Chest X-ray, AP view. Patient: 54 years old, sex M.
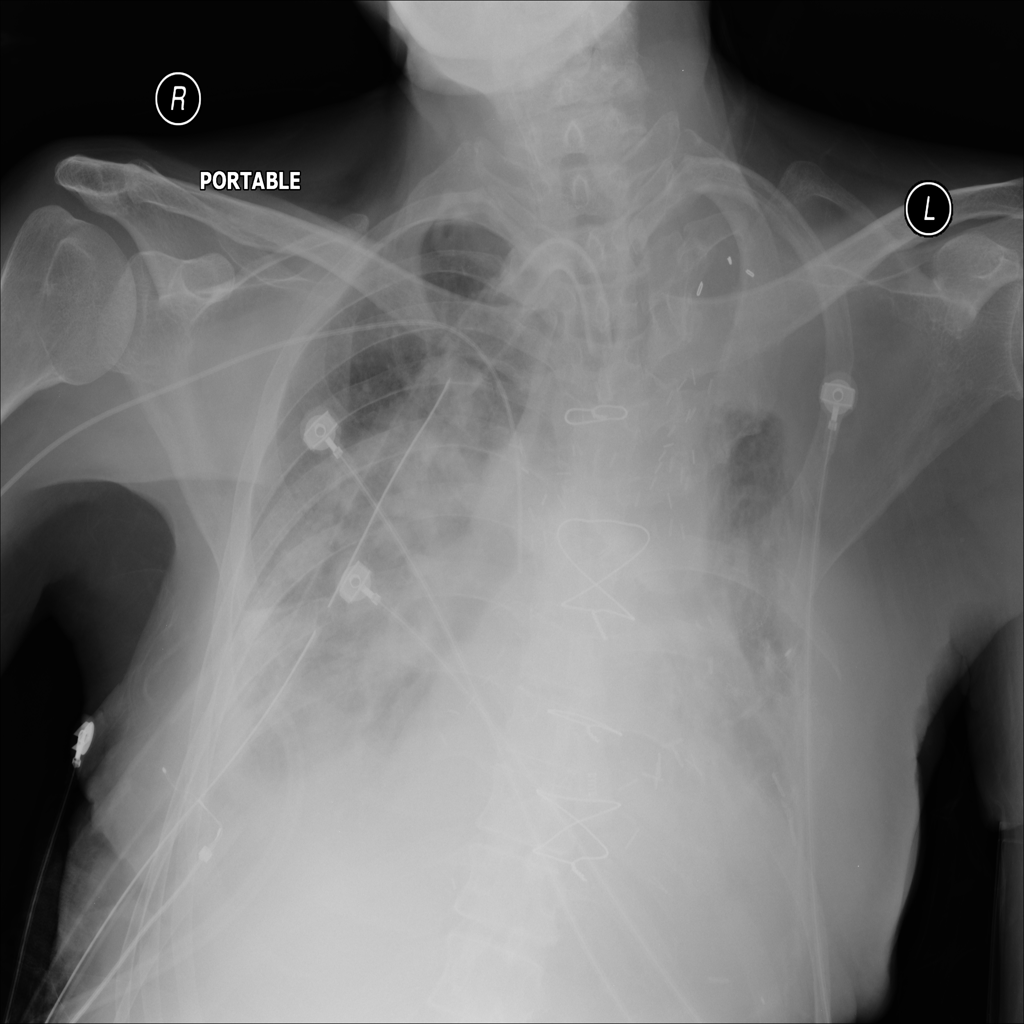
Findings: No Finding